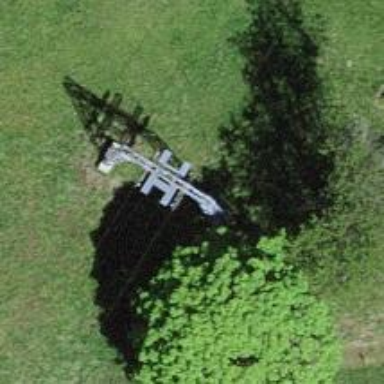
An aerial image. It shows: Pylon used for aerialway.